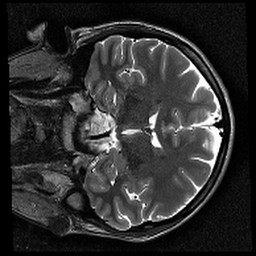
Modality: T2w
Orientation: coronal